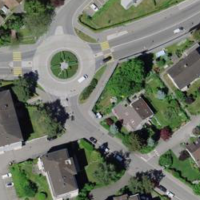
EUNIS habitat code: 55
Species observed at this site:
Corvus corone
Cyanistes caeruleus
Fulica atra
Anas platyrhynchos
Sturnus vulgaris
Chloris chloris
Aythya ferina
Dendrocopos major
Troglodytes troglodytes
Streptopelia decaocto
Passer domesticus
Fringilla coelebs
Buteo buteo
Turdus iliacus
Spinus spinus
Carduelis carduelis
Chroicocephalus ridibundus
Turdus merula
Passer montanus
Poecile palustris
Fringilla montifringilla
Parus major
Erithacus rubecula
Milvus milvus
Turdus pilaris
Pica pica
Columba livia
Falco tinnunculus
Picus viridis